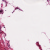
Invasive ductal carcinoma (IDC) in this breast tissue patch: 0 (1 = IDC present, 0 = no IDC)